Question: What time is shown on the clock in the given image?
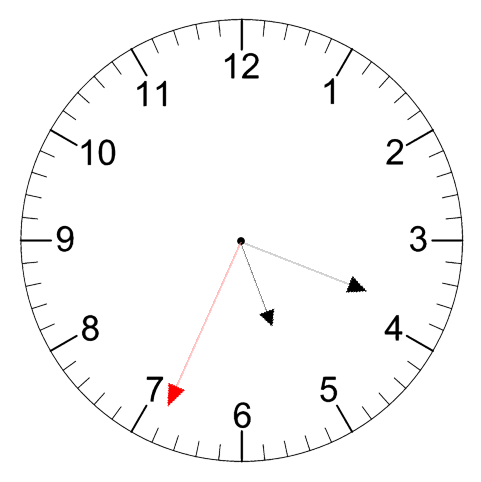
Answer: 05:18:34